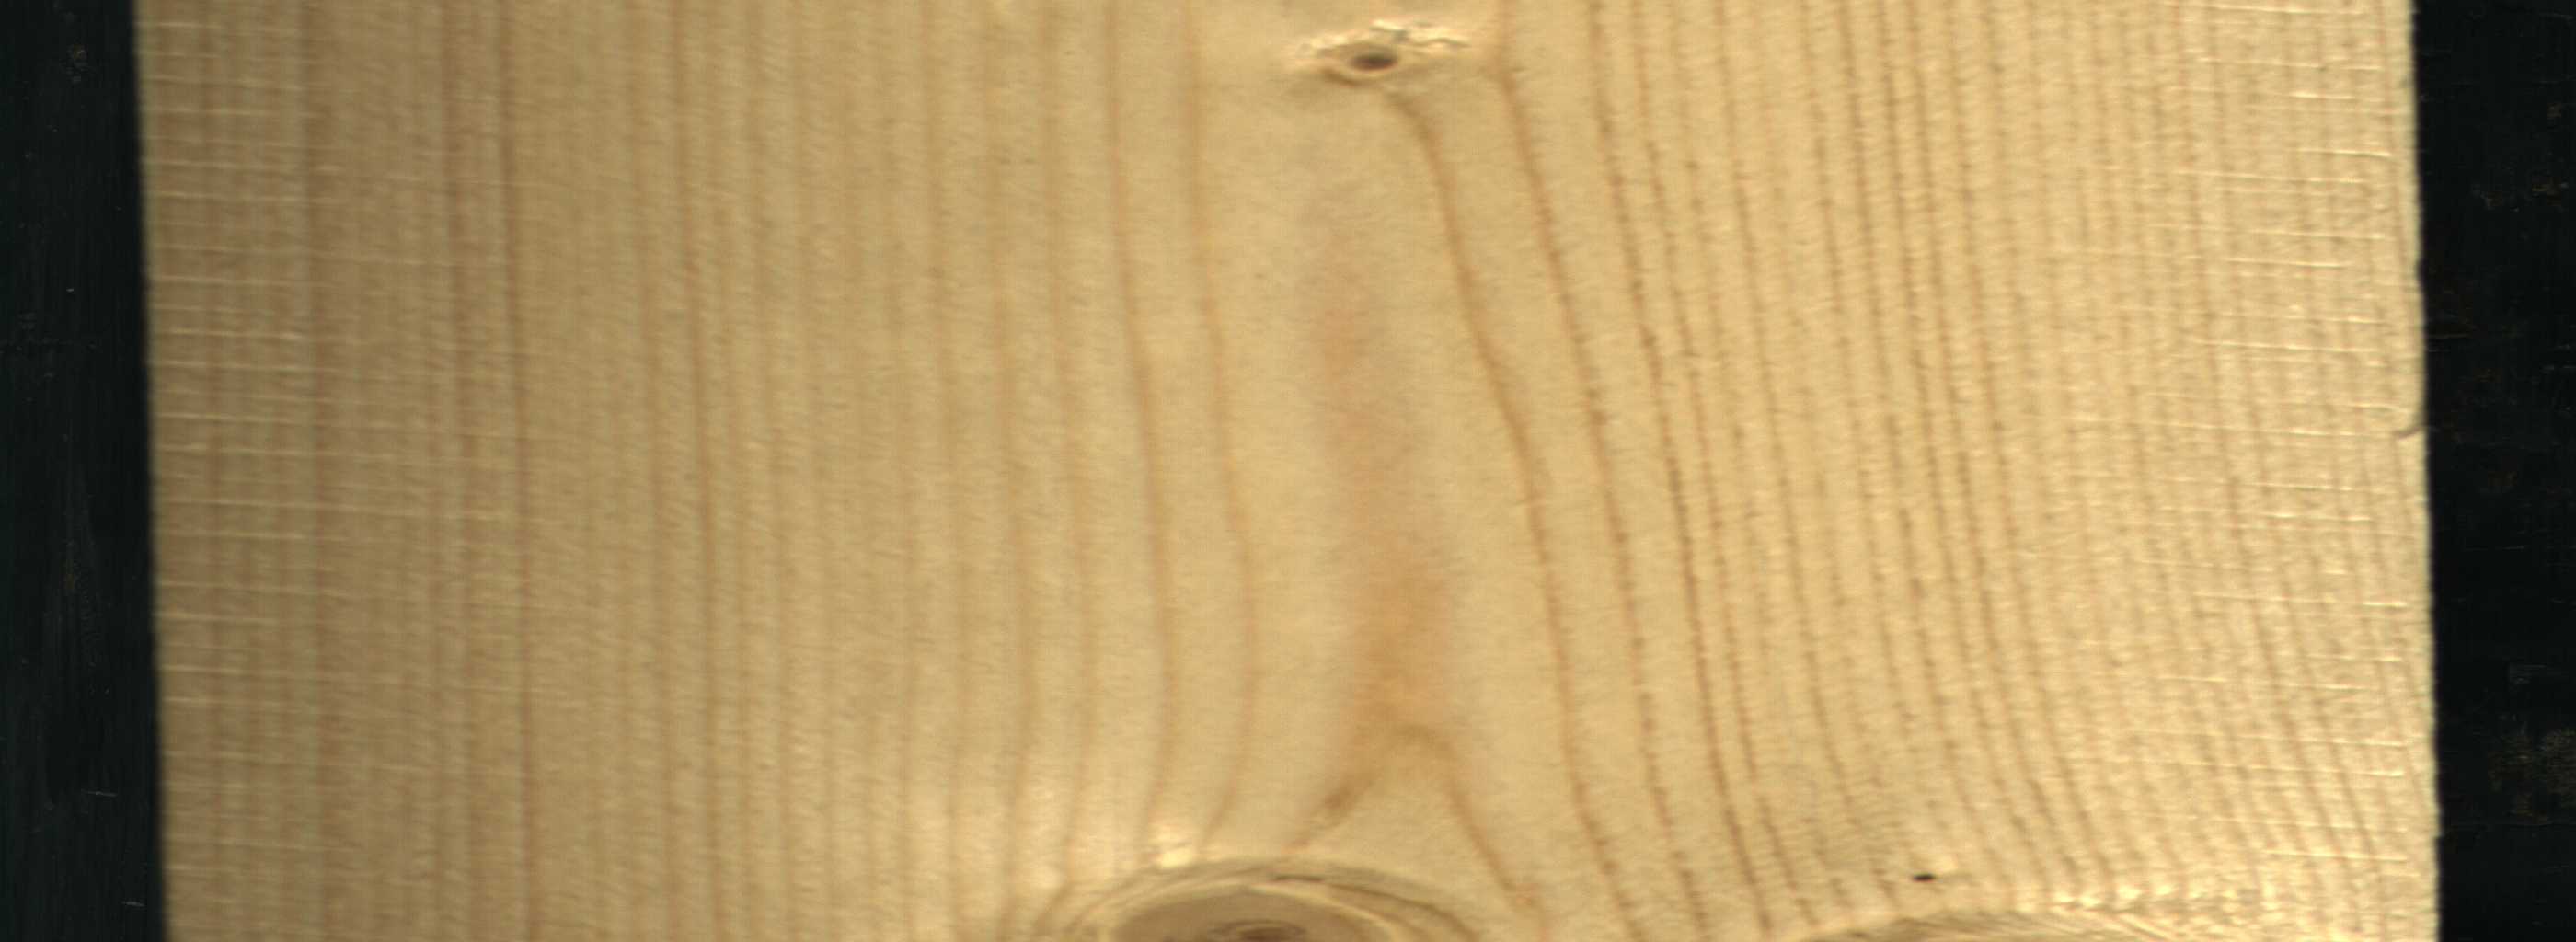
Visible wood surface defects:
Live_Knot
Live_Knot
Live_Knot